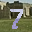
Label: 7